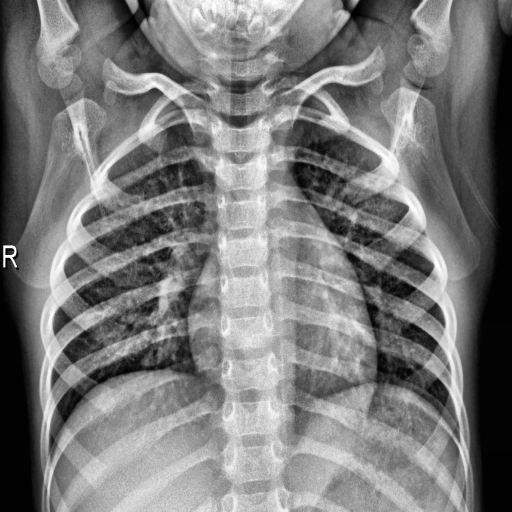
Finding: NORMAL